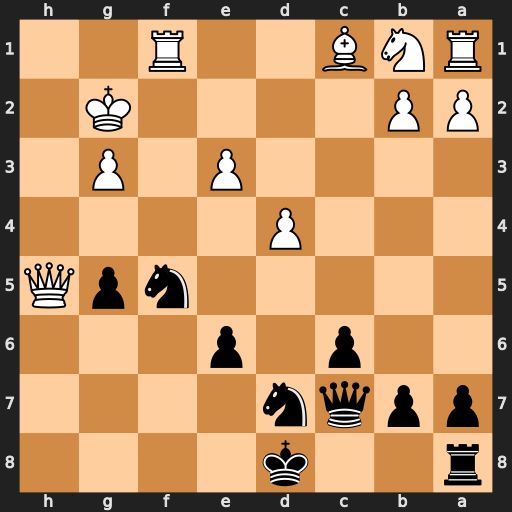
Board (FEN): r2k4/ppqn4/2p1p3/5npQ/3P4/4P1P1/PP4K1/RNB2R2
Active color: b
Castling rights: -
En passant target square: -
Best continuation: Qxg3+ Kh1 Nh4